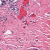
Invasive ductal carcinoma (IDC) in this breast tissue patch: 0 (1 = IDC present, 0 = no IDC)